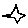
Label: star